Aerial crown-view tile of a tropical tree (Barro Colorado Island, Panama), acquired 20250414:
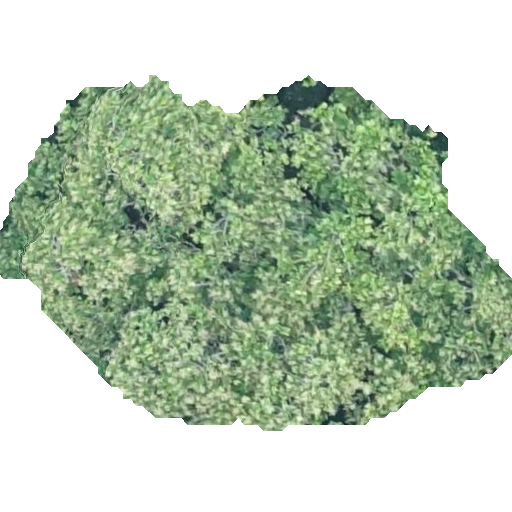
Species: Anacardium excelsum
GBIF accepted scientific name: Anacardium excelsum
Crown area: 199.414 m²